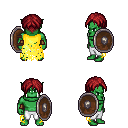
a pixel art fantasy rpg character, male body template, orc, green skin, yellow tattered cape, white pants, brunette parted hairstyle, leather bracers, shield, four views (front, back, left, right), 2x2 character sprite sheet, small pixel art, hard edges, no anti-aliasing